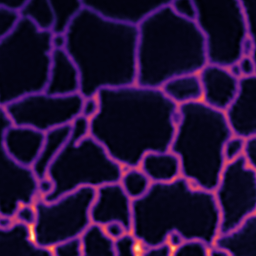
Label: Super-resolution ER image